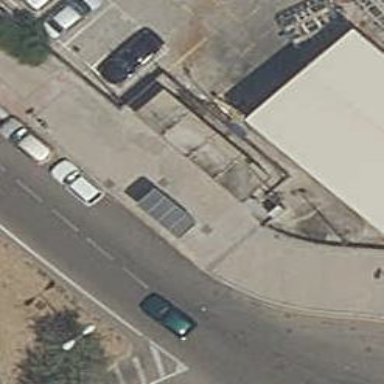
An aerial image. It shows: Bus stop with platform for public transport.